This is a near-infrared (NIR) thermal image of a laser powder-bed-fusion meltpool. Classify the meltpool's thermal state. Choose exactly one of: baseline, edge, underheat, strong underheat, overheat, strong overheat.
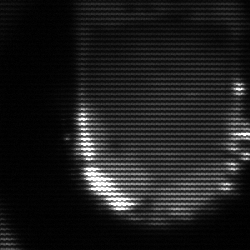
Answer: baseline